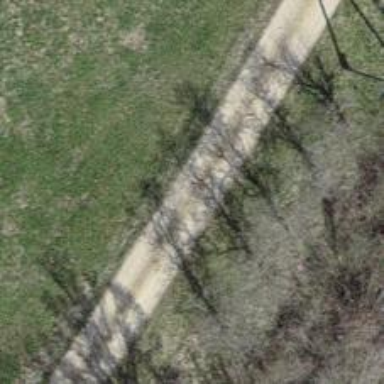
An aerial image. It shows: Track with grade 2 tracktype.